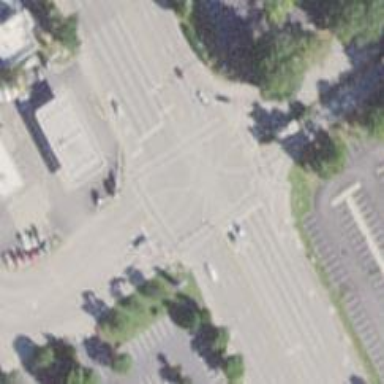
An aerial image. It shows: Footway with marked crossing that includes pedestrian island. The crossing is marked with lines.